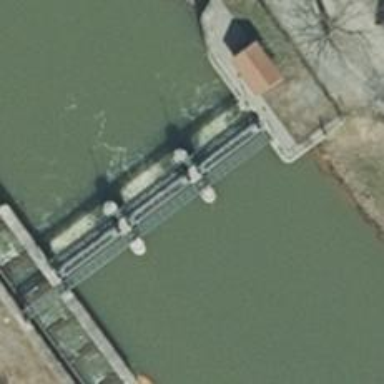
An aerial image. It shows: Weir along the waterway.